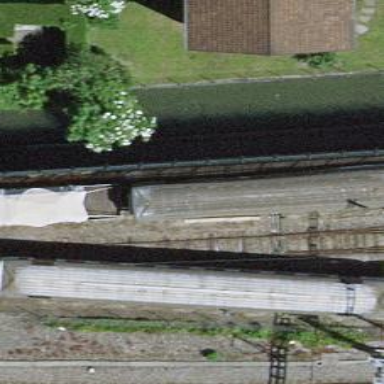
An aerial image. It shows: Railway switch.